Question: I have the following problem in my system :
my system is client-server architectural . my application is about recognition building in a city .so i decide to separate the map of the city into grids each grid has an area equal 30 x 30 m . for each grid region i store the center point of the grid (lat,long) .
Here's a photo clarify the problem:

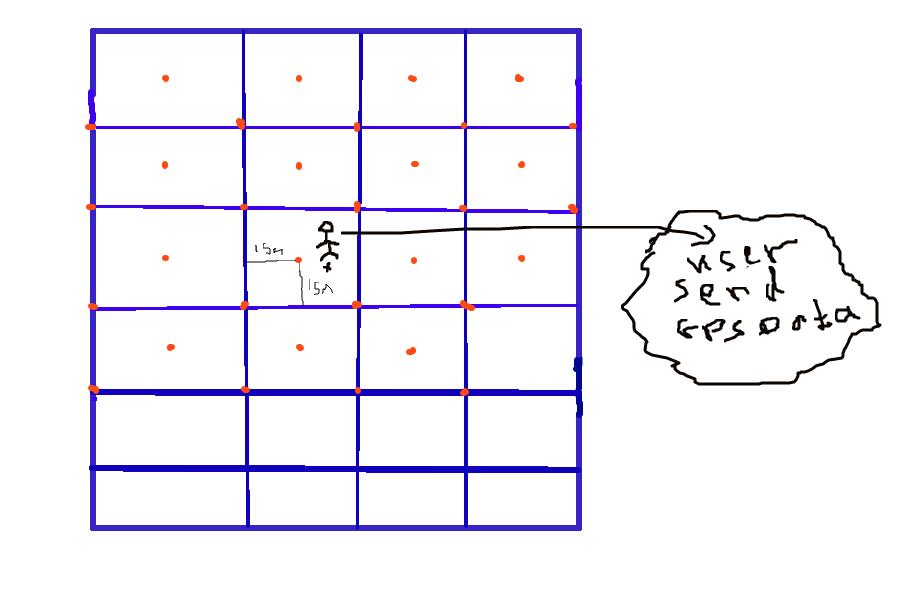
Answer: I'm assuming your grids are all exactly the same size, and are arranged in a perfect rectangle, as indicated by your image. How about storing all grids in a simple 2D array? You can then find the index of any grid by doing
'''
grid_size = 30;
index_x = math.floor(user.x/grid_size);
index_y = math.floor(user.y/grid_size);
'''